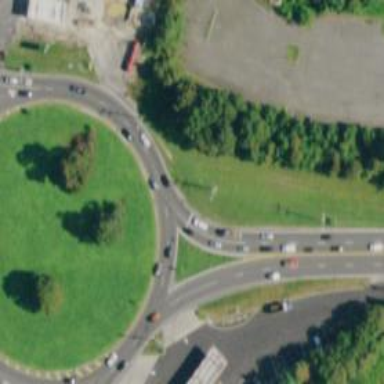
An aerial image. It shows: Roundabout on trunk highway.